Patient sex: M
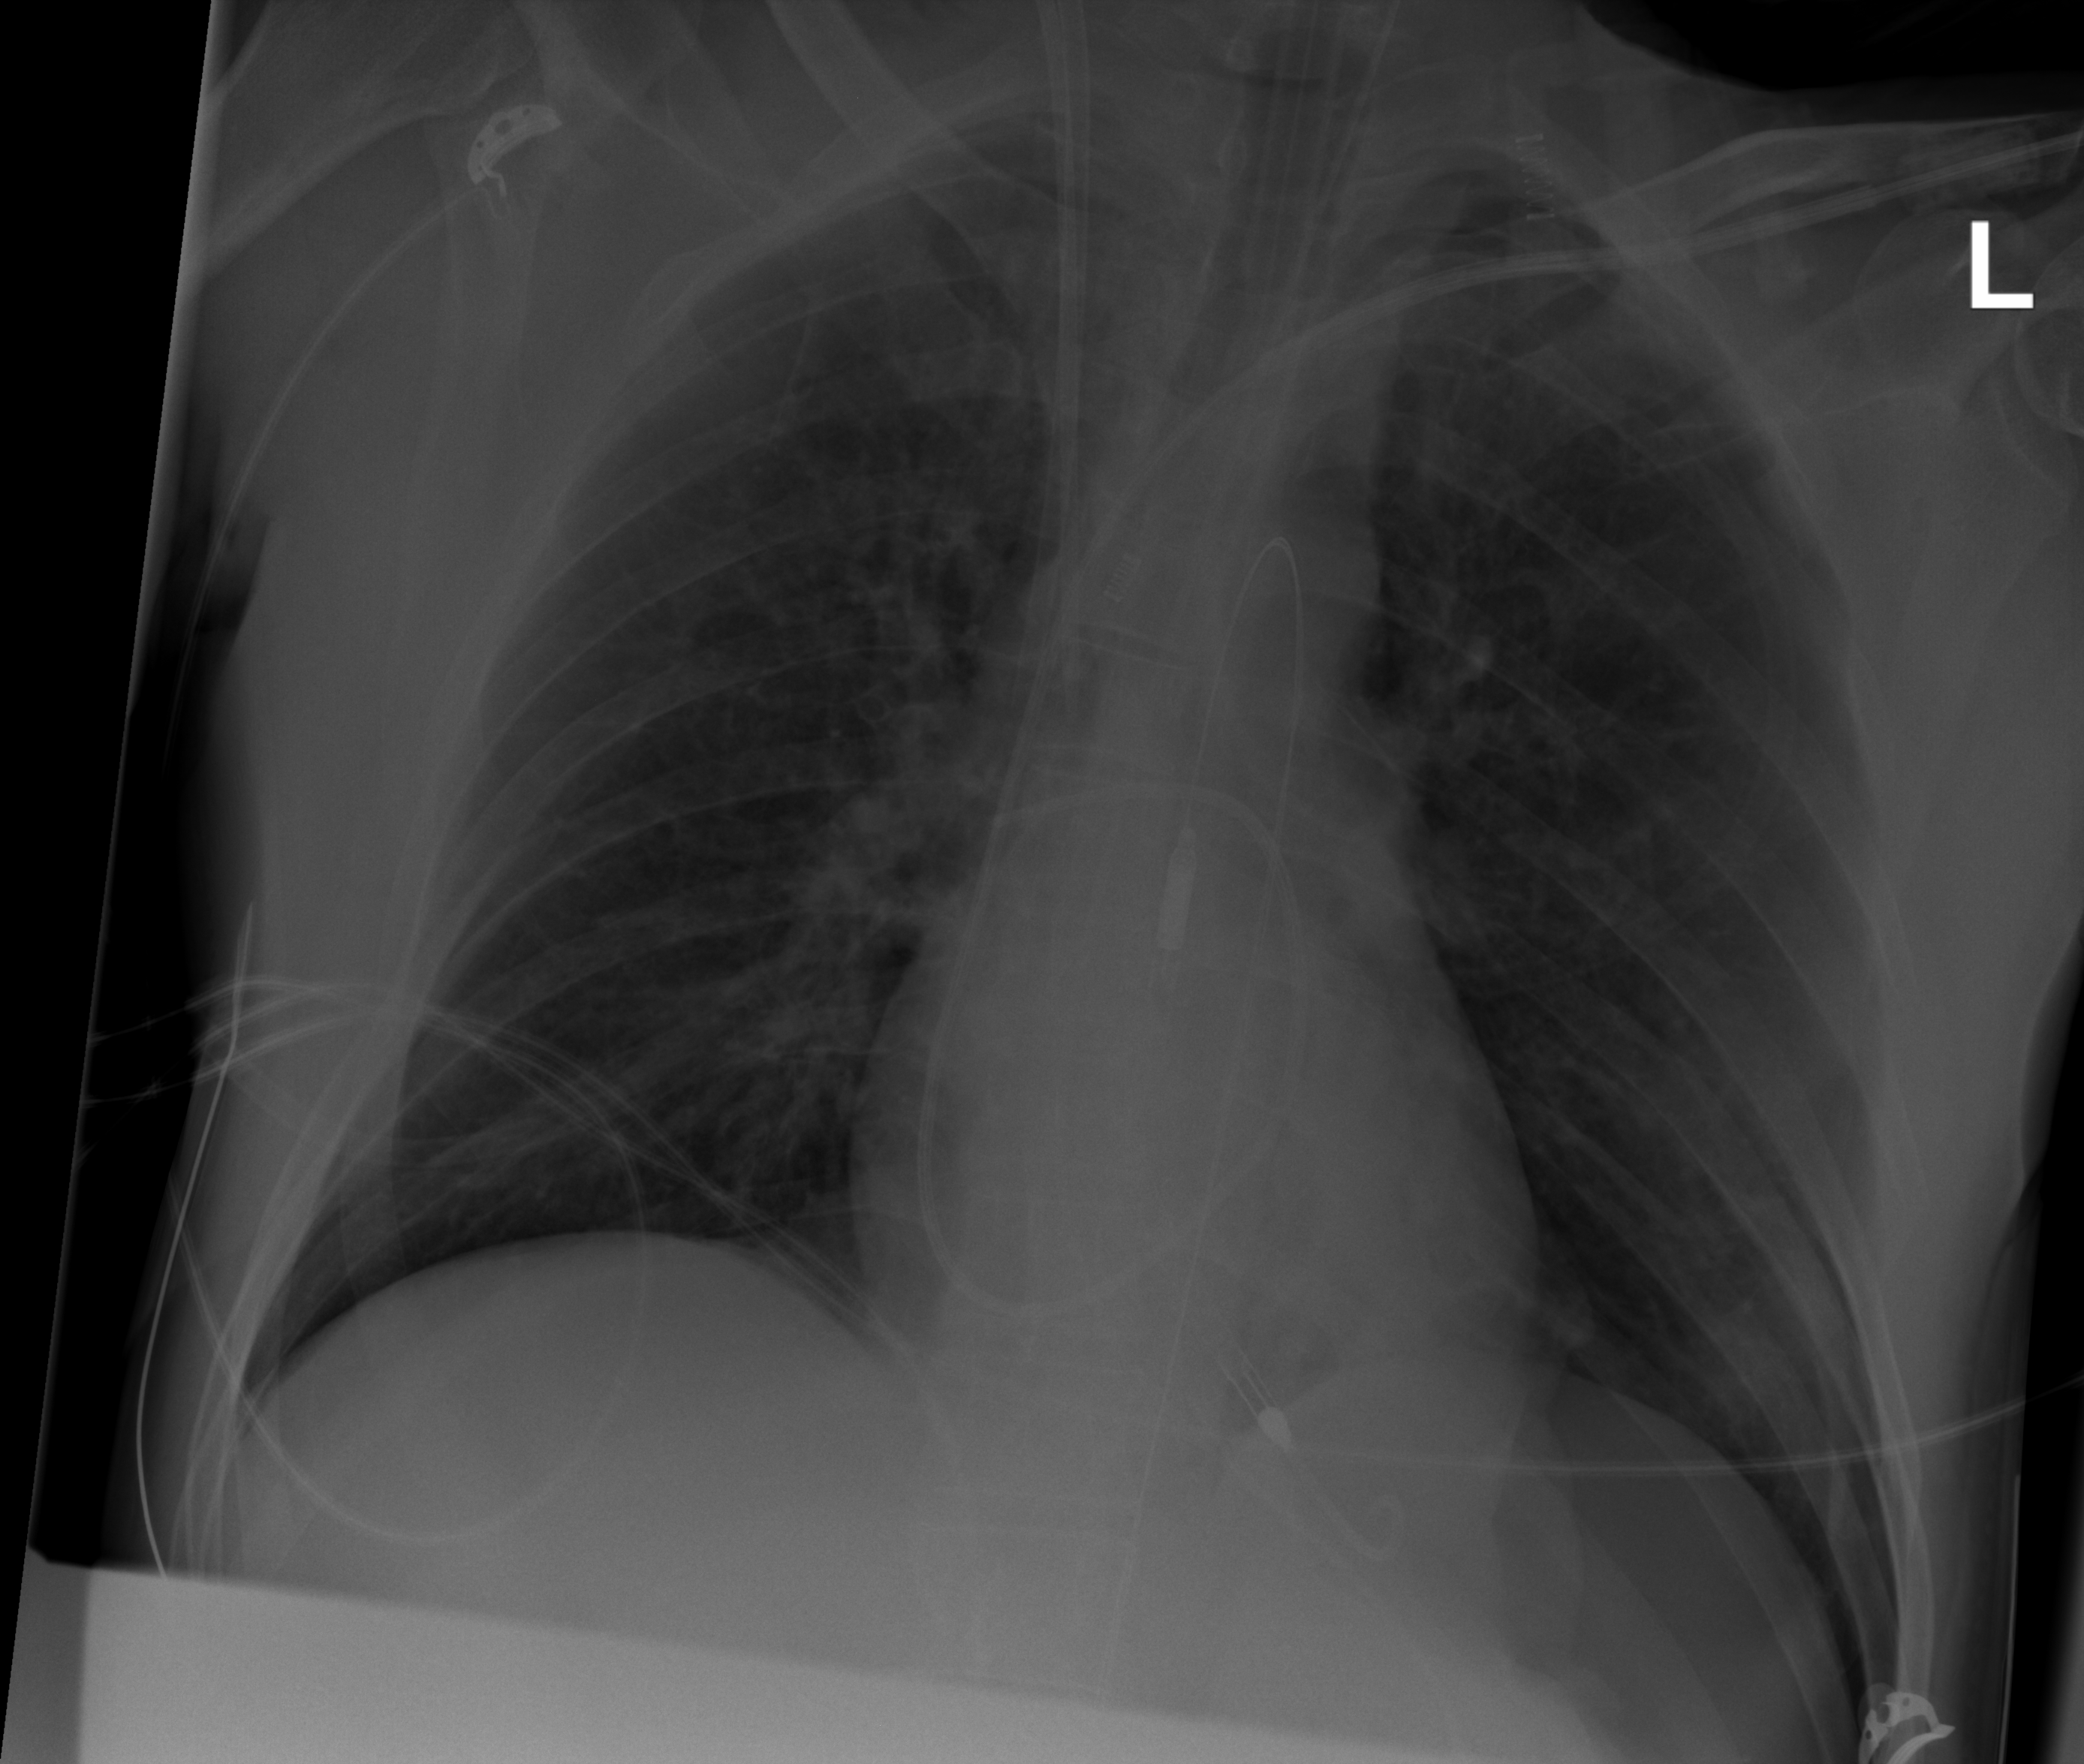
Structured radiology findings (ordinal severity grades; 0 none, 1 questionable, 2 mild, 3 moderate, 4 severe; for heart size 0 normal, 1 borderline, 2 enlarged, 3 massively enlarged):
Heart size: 0
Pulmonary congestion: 0
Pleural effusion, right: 0
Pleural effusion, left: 0
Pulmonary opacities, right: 0
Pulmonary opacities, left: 0
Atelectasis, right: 0
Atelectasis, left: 0